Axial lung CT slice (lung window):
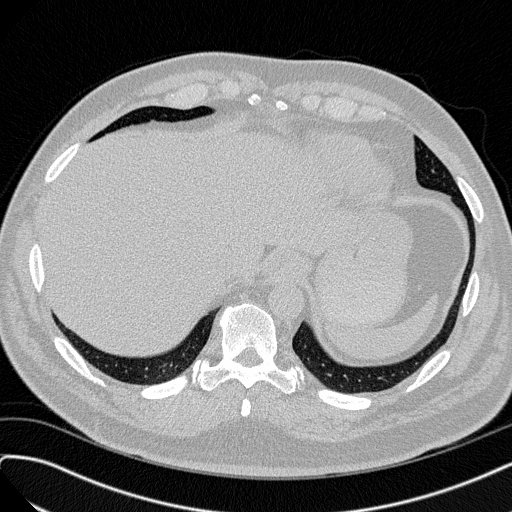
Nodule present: no